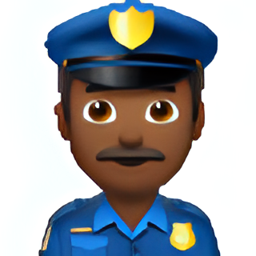
Name: male police officer type 5
Emoji: 👮🏾‍♂️
Group: People & Body
Sub-group: person-role